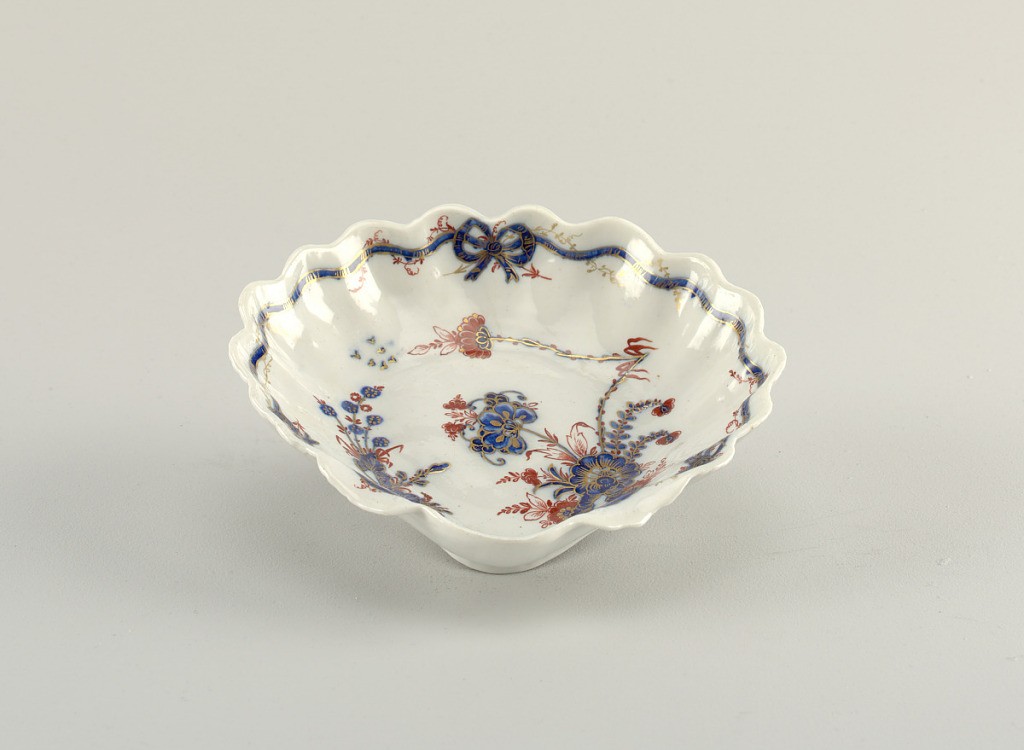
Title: Dish (One of Six)
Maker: Cozzi Porcelain Factory, Italian, 1763 – 1812
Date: ca. 1770
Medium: hard paste porcelain, vitreous enamel, gold
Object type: dish
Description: Shell form, decorated in Chinese style with carnations, in red and blue with gilt highlights, on a blue-grey glaze.